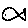
Label: fish